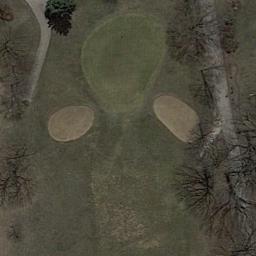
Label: golf_course